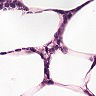
Metastatic tissue present: no